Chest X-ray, AP view. Patient: 74 years old, sex M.
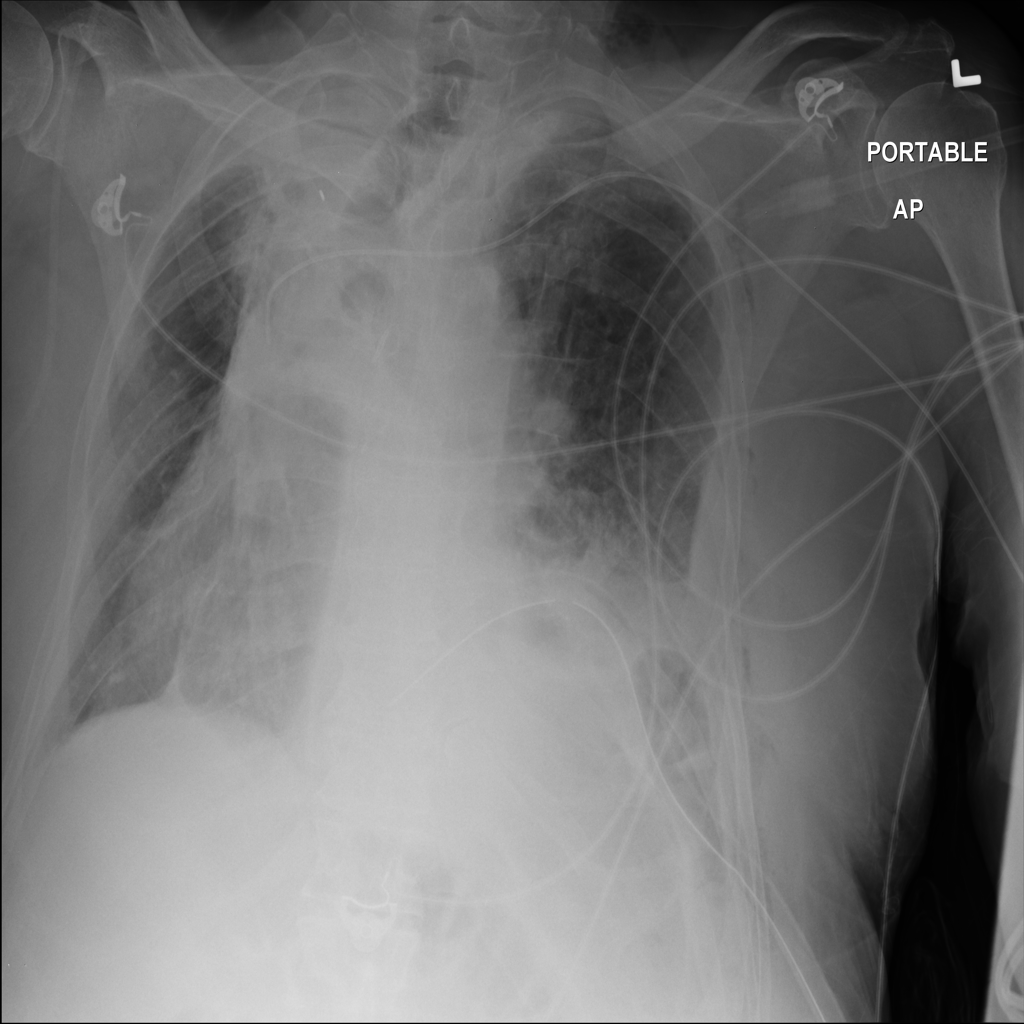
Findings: Atelectasis